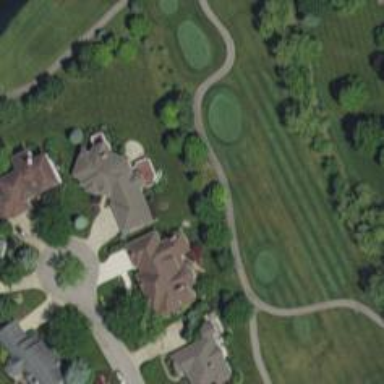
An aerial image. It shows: Path for both road and golf.